Question: iOS has the ability to allow the user to rearrange/reorder elements in a list.
This is done by going into Edit mode and dragging the elements to the required location.
A good example of this is the Edit mode in the Notifications screen in the Settings app.

Does there exist this kind of functionality in Android by default? Is it possible to enable this functionality within ListView or LinearLayout?
If this doesn't exist in the base Android functionality is there a library that does a similar thing?
I know of the drag and drop functionality, but this is most likely too low level as far as I can tell.
<URL>
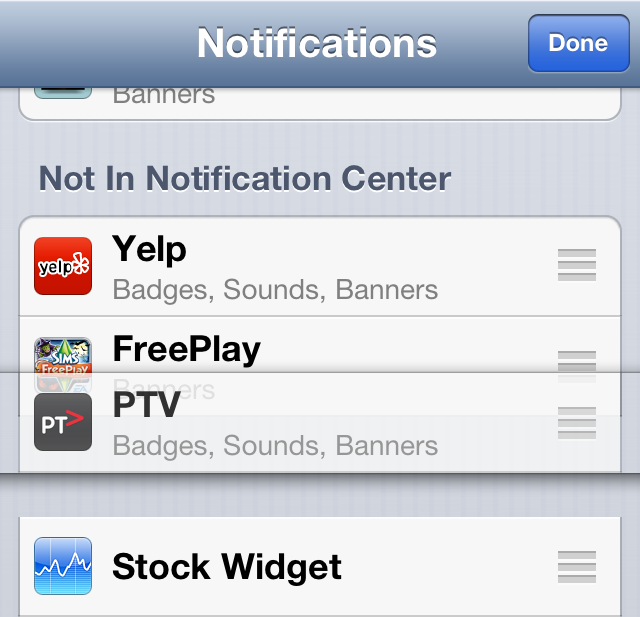
Answer: There are some third party libraries available in android
<URL>
<URL>